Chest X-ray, PA view. Patient: 39 years old, sex F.
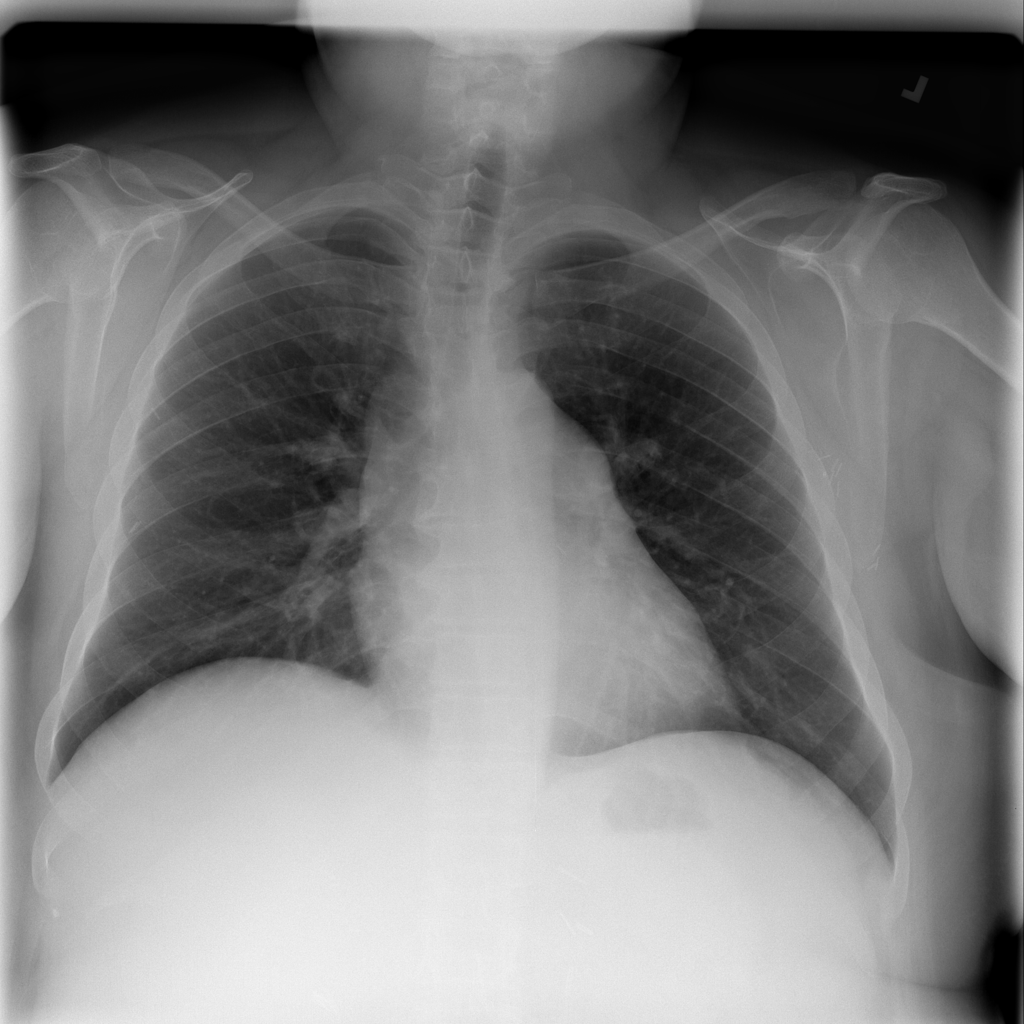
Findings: No Finding